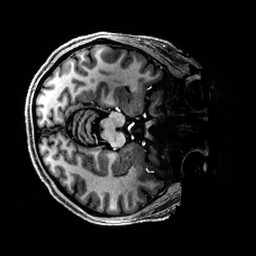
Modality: T1w
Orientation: axial
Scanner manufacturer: siemens
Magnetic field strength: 6.98 T
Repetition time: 5 s
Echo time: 0.00343 s